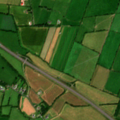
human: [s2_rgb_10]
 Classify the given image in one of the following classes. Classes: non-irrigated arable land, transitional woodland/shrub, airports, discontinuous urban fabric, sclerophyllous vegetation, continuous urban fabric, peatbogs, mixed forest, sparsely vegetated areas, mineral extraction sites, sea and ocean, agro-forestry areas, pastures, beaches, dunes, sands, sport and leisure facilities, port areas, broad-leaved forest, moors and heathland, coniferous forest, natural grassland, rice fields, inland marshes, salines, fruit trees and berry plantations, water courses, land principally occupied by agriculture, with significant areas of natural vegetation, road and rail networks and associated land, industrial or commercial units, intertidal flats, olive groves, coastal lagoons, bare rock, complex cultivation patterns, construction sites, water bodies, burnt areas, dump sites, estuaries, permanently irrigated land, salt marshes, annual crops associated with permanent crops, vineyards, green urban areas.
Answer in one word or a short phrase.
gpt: pastures